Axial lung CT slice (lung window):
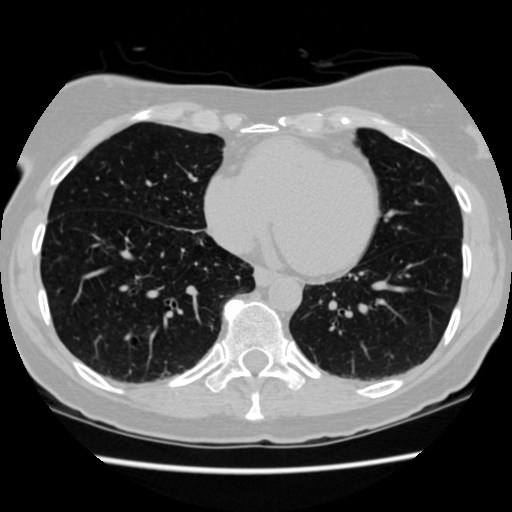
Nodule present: no